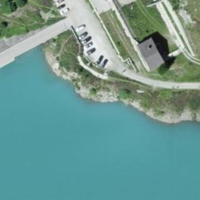
EUNIS habitat code: 14
Species observed at this site:
Motacilla alba